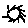
Label: sun